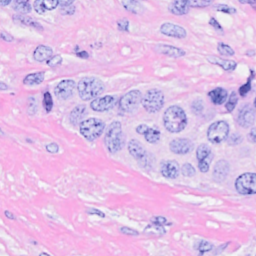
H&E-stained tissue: Breast